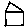
Label: house